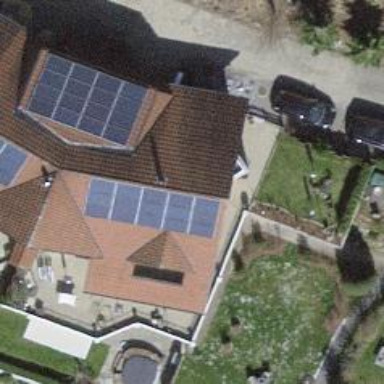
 consisting of solar photovoltaic panels."